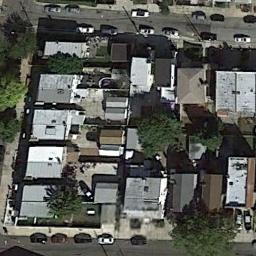
Label: residential